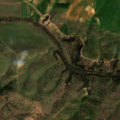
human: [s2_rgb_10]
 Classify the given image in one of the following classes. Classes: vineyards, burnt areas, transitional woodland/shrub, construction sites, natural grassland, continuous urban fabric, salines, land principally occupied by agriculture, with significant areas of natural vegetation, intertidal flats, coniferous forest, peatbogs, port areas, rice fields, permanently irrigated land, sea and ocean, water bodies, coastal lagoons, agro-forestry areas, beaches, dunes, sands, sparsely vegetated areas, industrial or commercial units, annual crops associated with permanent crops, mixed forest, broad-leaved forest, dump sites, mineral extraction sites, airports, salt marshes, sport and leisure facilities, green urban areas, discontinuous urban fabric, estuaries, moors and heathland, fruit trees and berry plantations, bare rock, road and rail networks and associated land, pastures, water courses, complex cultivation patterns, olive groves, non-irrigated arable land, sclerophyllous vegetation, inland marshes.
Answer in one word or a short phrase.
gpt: non-irrigated arable land, agro-forestry areas, transitional woodland/shrub